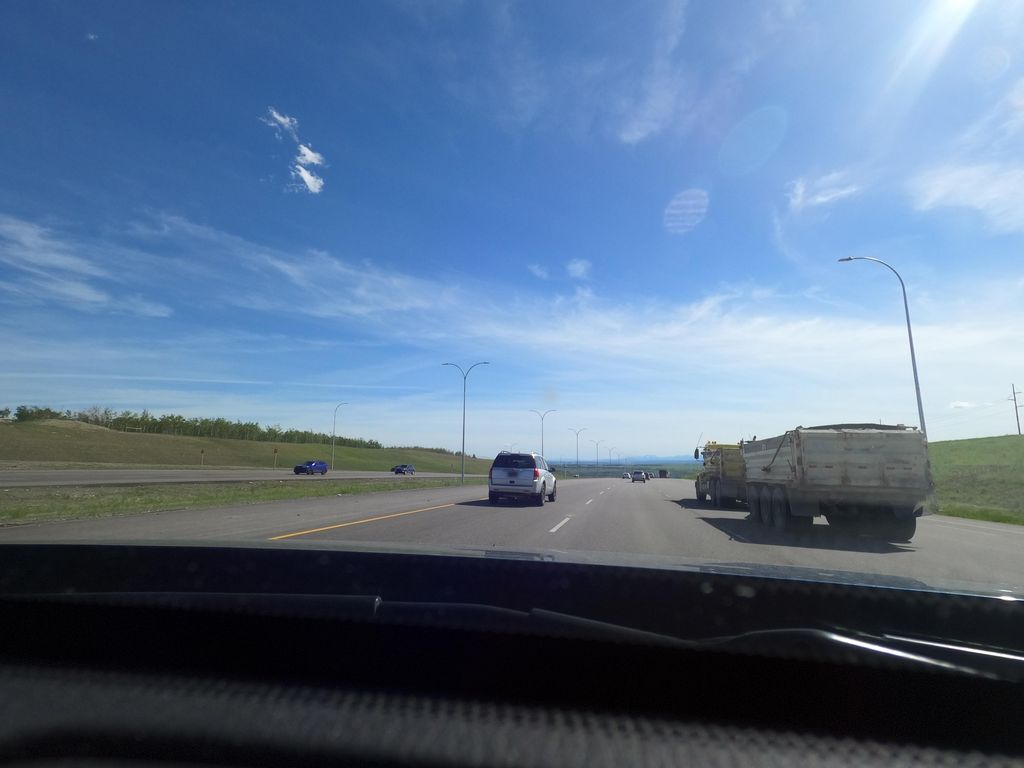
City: calgary